Question:
Hello, can someone help me with my project that I'm working on? Anything is appreciated!
So, what do I need? Its simple, I need and bars to actually create a hyperlink into the LSB listbox. Can someone please help me??
PS: Could you please keep it simple for me, I just started with this language.
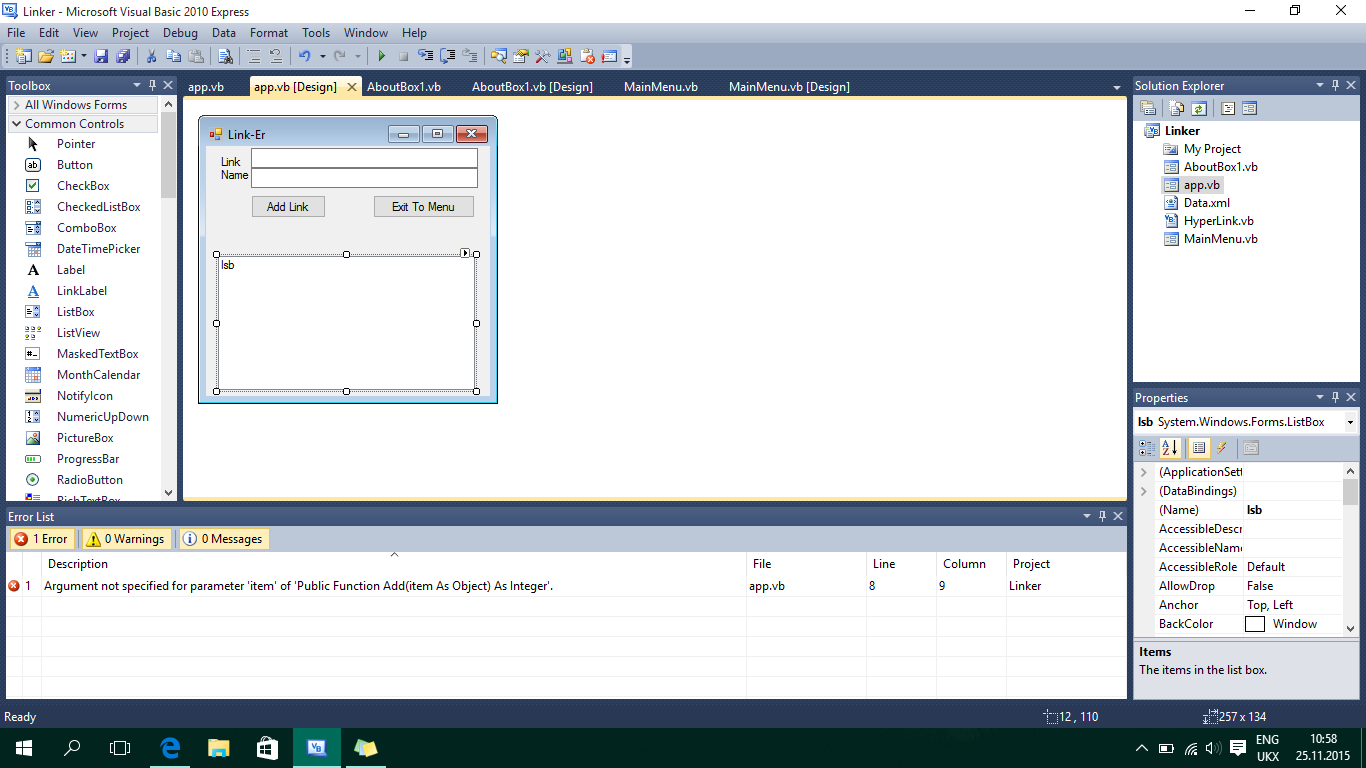
Answer: OK This isn't as simple as I would like it to be for you but here goes. I'll try to explain as I go along
OK all the bits code below goes in your Form1 class as one lump - without my explanations that is. What I've done here is create a new class called
It has a couple of properties called and and a constructor called
'''
Class HyperLink
Private friendlyName As String
Private link As String
Public Property Name As String
Get
Return friendlyName
End Get
Set(ByVal value As String)
friendlyName = value
End Set
End Property
Public Property URL As String
Get
Return link
End Get
Set(value As String)
link = URL
End Set
End Property
Public Sub New(nm As String, ln As String)
friendlyName = nm
link = ln
End Sub
End Class
'''
Here I'm creating list called - this will hold the list of hyperlinks - I'm doing this so that later on the listbox will be set to use this as it's source of list items
'''
Dim linklist As New List(Of HyperLink)
'''
This sub called actually does several things. The important bits are that it tells you program to temporarily stop responding when the index of the listbox changes(which happens even when you're changing the contents off the listbox)
Then it adds a new **hyperlink* to the list of hyperlinks taking data from the link textbox and the name textbox.
To actually refresh the data shown in the textbox, I have to change the listbox datasource to and then back to to the
The next two lines tell the listbox to display the property inn the list box and when the item is actually clicked, to return the property.
Finally, I tell the program to start responding again when the index of the listbox index changes.
'''
Private Sub addLinkToListbox(linkName As String, linkURL As String)
RemoveHandler ListBox1.SelectedIndexChanged, AddressOf ListBox1_SelectedIndexChanged
linklist.Add(New HyperLink(linkName, linkURL))
ListBox1.DataSource = Nothing
ListBox1.DataSource = linklist
ListBox1.DisplayMember = "Name"
ListBox1.ValueMember = "URL"
AddHandler ListBox1.SelectedIndexChanged, AddressOf ListBox1_SelectedIndexChanged
End Sub
'''
These last two bits of code are hopefully self-explanatory
'''
Private Sub btnAddLink_Click(sender As Object, e As EventArgs) Handles btnAddLink.Click
addLinkToListbox(txtName.Text, txtLink.Text)
End Sub
Private Sub ListBox1_SelectedIndexChanged(sender As Object, e As EventArgs) Handles ListBox1.SelectedIndexChanged
MessageBox.Show(ListBox1.SelectedValue.ToString)
End Sub
'''